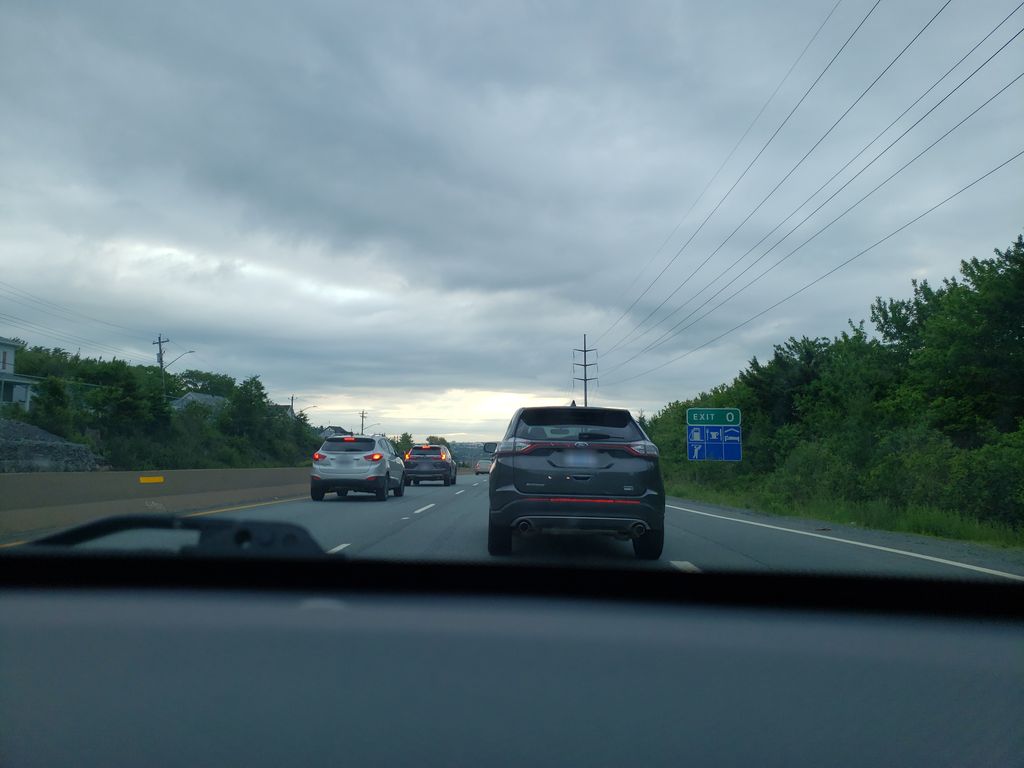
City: halifax